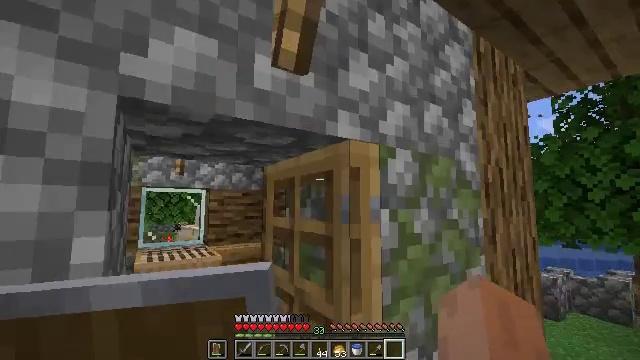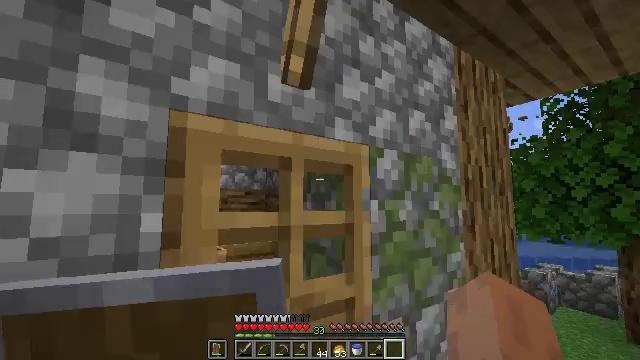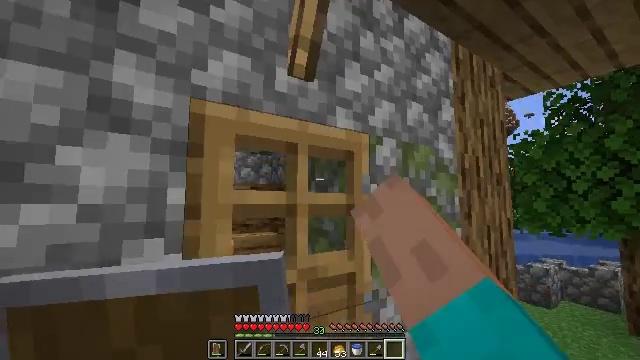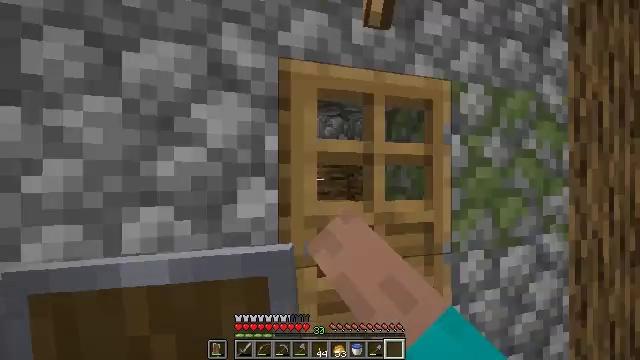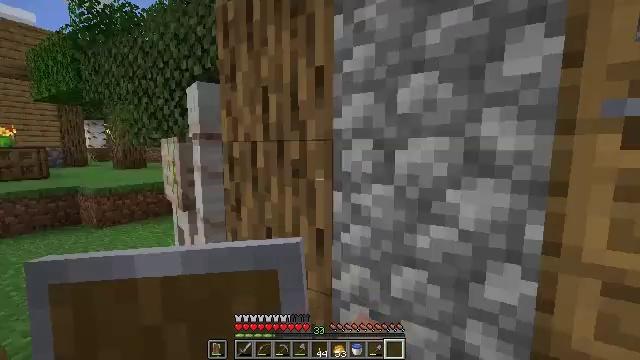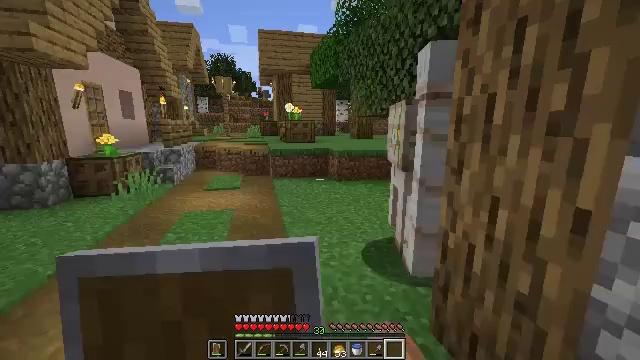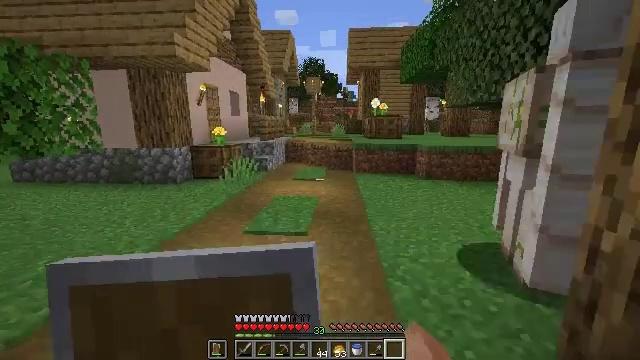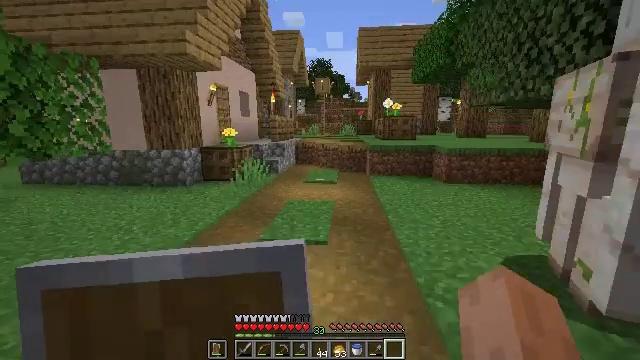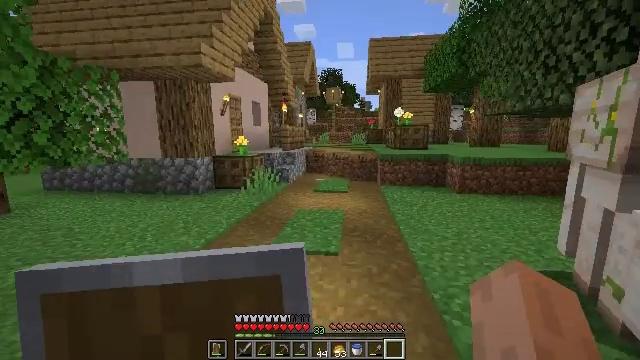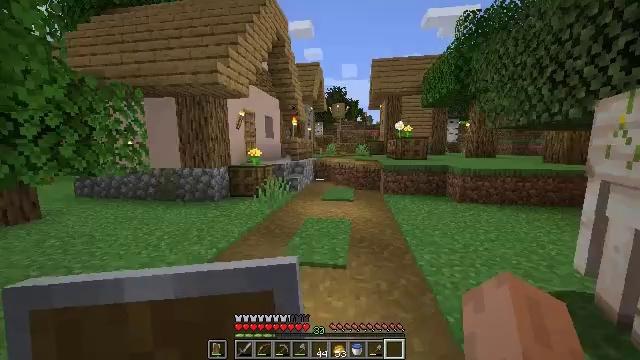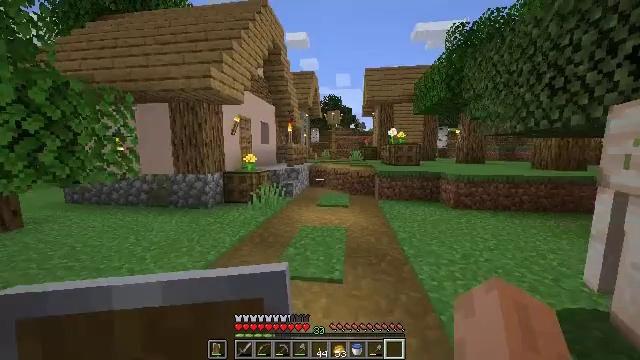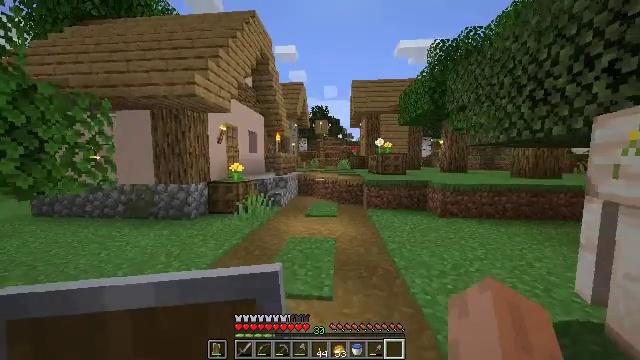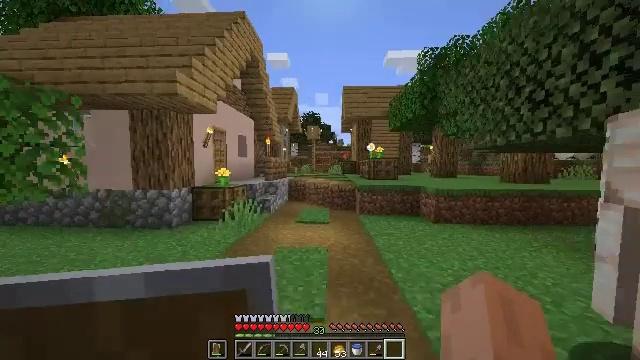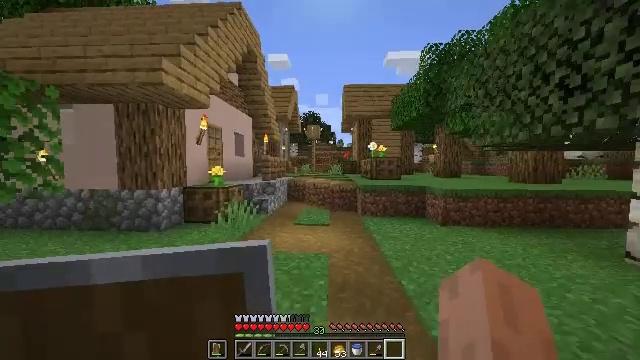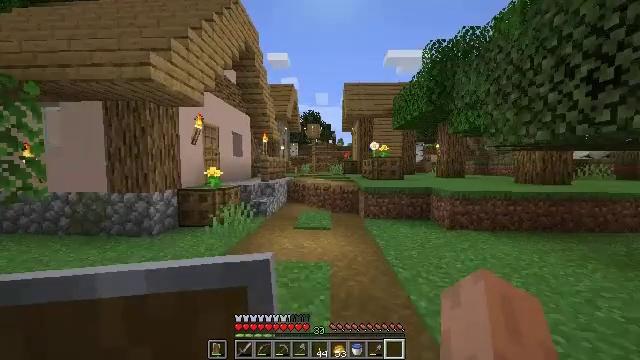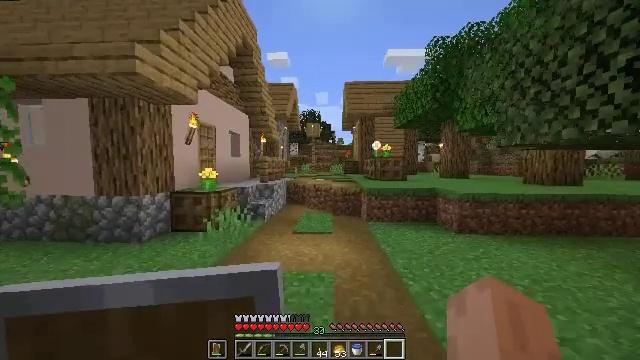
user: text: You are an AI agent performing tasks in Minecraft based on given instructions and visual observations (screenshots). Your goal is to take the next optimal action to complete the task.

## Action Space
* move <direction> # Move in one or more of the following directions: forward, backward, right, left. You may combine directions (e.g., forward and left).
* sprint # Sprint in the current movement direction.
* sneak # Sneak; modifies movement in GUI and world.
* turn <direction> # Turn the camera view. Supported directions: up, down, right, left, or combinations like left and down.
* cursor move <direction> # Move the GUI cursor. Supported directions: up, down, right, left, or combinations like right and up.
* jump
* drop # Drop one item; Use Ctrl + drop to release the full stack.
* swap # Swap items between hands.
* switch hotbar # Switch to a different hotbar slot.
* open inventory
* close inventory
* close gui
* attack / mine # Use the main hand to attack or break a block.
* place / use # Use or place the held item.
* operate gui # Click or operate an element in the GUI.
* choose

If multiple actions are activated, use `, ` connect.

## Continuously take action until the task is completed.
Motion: motion action
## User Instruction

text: mine block yellow banner
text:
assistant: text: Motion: move back, use / place
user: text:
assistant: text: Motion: use / place
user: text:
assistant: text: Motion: turn left and down
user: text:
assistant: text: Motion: move left, turn left and down
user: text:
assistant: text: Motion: move forward and move left, turn left and down
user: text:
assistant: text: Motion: move forward and move left, turn left
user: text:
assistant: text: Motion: move forward, sprint, turn left
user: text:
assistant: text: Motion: move forward, sprint, turn left and up
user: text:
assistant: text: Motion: move forward, sprint, turn left and up
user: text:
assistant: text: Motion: move forward, turn right and up
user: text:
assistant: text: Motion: move forward, turn right and up
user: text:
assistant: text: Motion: move forward, turn right and up
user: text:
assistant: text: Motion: move forward
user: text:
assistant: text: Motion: move forward, sprint
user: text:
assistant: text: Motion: move forward, sprint
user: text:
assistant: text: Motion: move forward, sprint
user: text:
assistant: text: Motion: move forward
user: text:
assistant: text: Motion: move forward
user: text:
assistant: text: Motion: move forward
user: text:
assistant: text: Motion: move forward
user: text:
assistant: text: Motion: move forward
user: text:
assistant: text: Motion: move forward
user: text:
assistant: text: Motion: move forward
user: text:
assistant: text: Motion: move forward
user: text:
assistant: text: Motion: move forward
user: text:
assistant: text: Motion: move forward
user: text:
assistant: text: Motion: move forward
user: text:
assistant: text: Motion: move forward
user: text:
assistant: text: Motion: move forward
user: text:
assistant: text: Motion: move forward